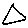
Label: triangle